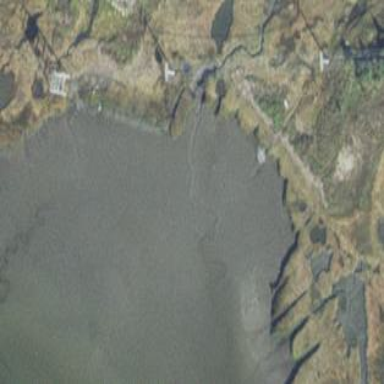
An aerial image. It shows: Saltmarsh wetland.